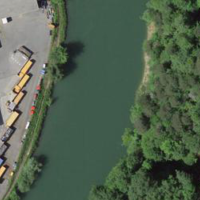
EUNIS habitat code: 15
Species observed at this site:
Papilio machaon
Trichius fasciatus
Pieris napi